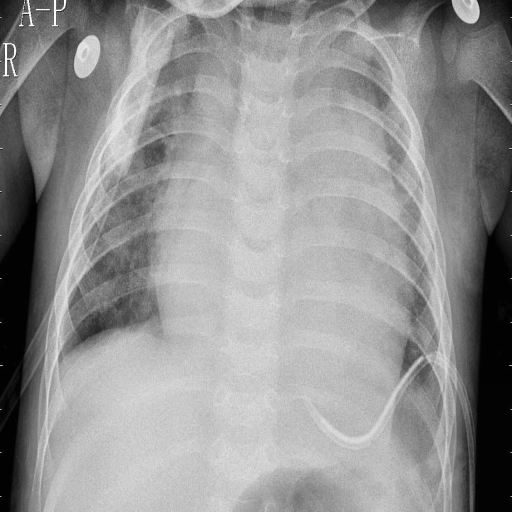
Finding: PNEUMONIA